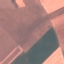
Land use / land cover class: AnnualCrop